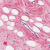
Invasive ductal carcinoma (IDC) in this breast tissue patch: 0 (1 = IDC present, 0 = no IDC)